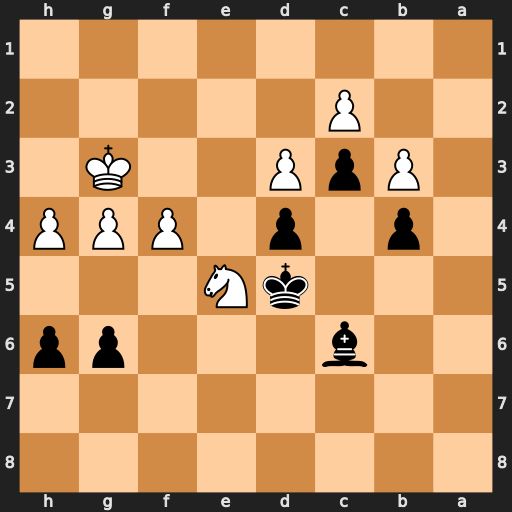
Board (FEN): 8/8/2b3pp/3kN3/1p1p1PPP/1PpP2K1/2P5/8
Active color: b
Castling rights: -
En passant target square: -
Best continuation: Ba4 Nxg6 Bxb3